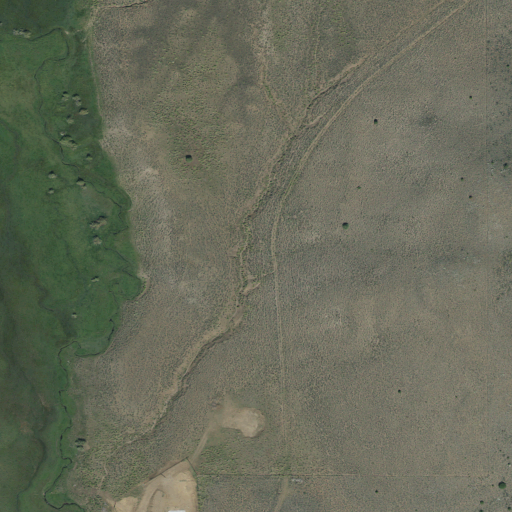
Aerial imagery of valley in Utah named Pine Hollow containing shrub, deciduous forest, and open development